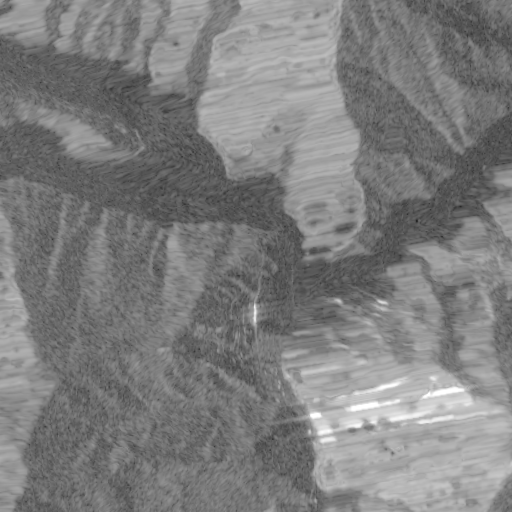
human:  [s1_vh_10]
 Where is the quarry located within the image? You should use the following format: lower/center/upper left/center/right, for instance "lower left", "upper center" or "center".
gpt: The quarry is located in the upper right of the image.
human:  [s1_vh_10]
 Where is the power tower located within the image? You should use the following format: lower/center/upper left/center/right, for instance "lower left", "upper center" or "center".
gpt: There is no power tower in the image.

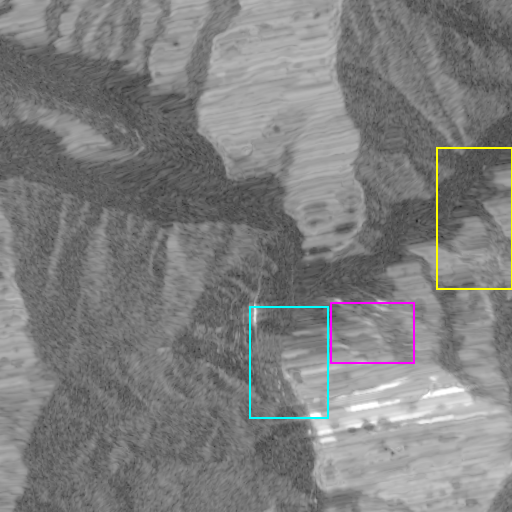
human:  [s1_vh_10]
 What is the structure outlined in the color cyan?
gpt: The structure outlined in cyan is a dam.
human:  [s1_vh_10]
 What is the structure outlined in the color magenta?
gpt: The structure outlined in magenta is a landfill.
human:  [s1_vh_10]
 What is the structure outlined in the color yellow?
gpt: The structure outlined in yellow is a quarry.
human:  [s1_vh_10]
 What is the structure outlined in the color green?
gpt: There is no green outline.